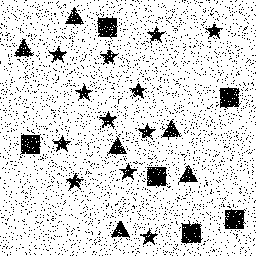
Squares: 6
Triangles: 6
Stars: 12
Total shapes: 24